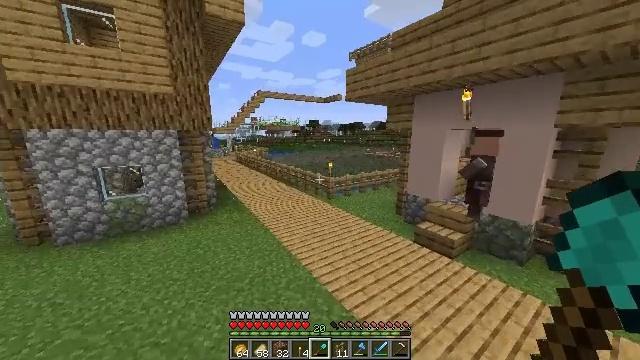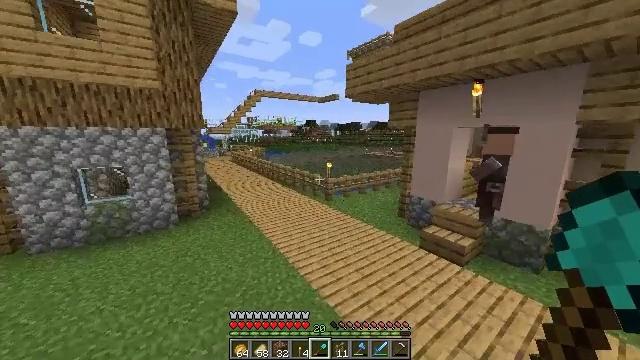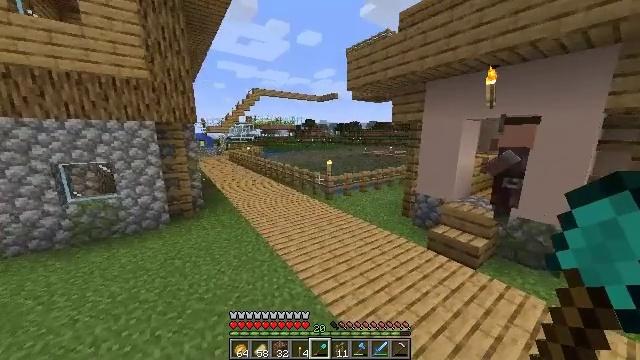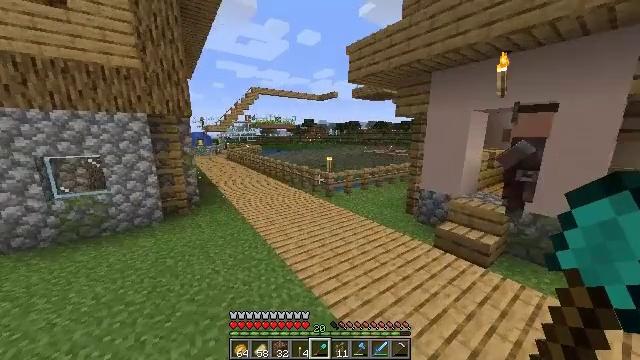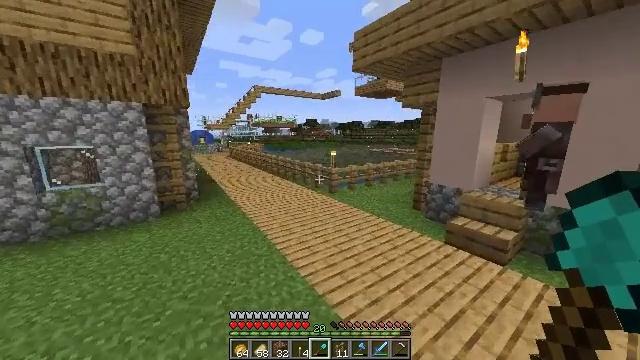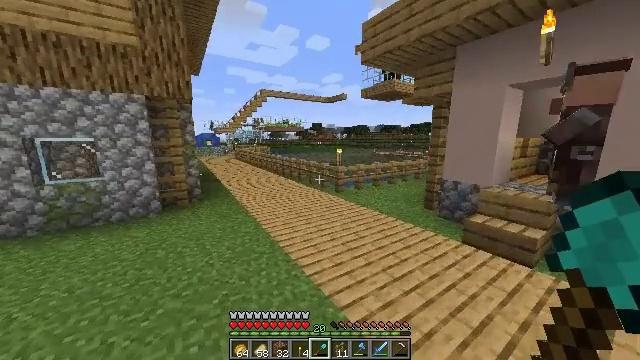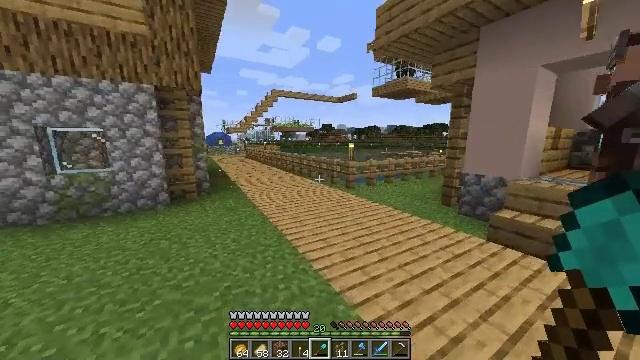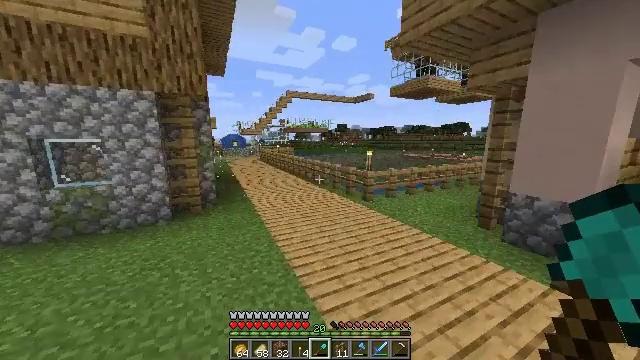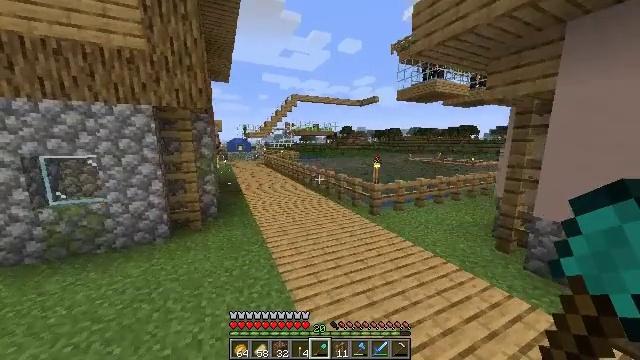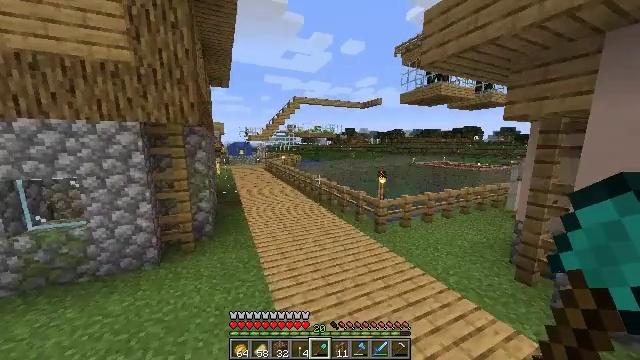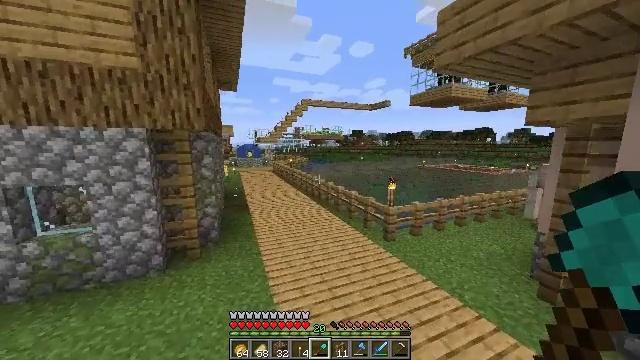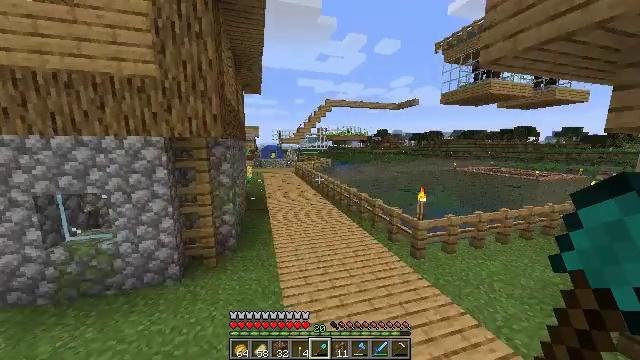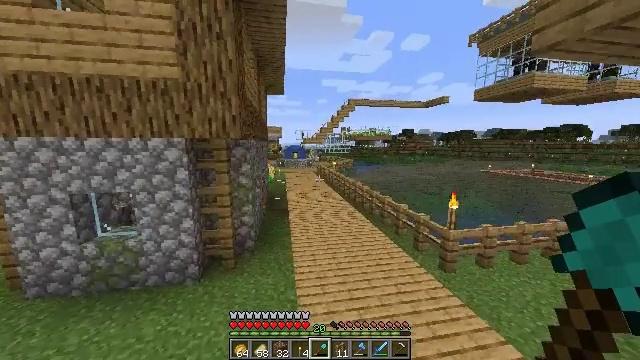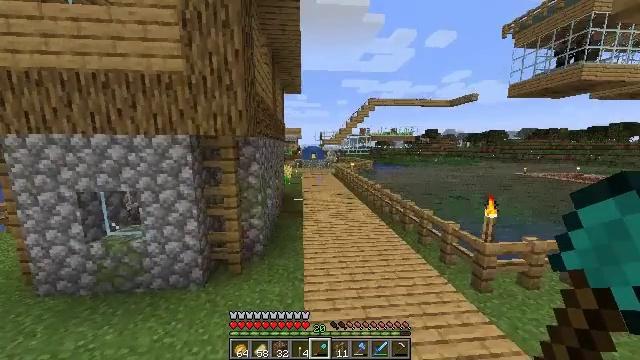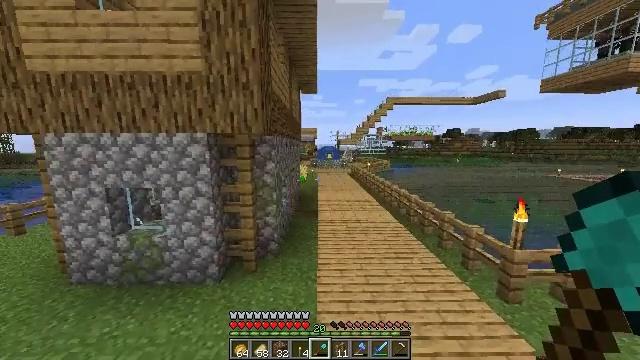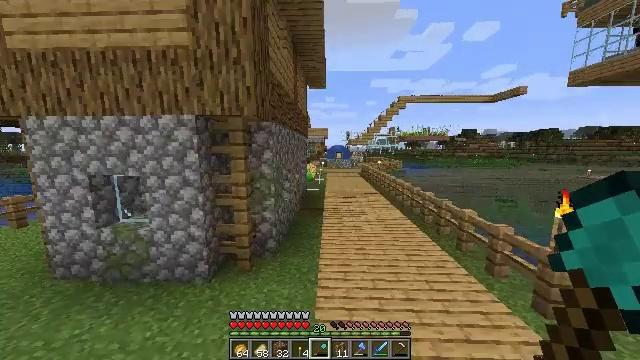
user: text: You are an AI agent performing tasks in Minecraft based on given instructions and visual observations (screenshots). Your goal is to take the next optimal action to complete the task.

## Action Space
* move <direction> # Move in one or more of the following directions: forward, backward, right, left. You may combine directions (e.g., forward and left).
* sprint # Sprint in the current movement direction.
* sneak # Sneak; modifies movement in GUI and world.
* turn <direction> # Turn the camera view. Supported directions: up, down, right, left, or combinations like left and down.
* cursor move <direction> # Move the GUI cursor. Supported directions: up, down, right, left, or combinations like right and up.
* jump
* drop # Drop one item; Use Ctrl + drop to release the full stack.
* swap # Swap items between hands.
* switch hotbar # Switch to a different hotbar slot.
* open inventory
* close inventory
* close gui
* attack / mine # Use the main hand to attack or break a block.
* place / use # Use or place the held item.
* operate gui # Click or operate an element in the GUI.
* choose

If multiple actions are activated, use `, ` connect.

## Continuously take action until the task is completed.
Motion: motion action
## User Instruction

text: Mine the torch on the wall.
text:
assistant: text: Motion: move forward, jump
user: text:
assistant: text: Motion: move forward, jump
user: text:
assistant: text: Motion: move forward, jump
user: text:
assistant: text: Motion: move forward, jump
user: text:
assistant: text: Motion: move forward, sprint, turn left and up, jump
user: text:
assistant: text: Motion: move forward, sprint, turn left, jump
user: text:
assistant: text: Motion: move forward, sprint, turn left, jump
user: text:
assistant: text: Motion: move forward, sprint, turn left, jump
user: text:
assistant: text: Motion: move forward, sprint, jump
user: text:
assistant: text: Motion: move forward, sprint, turn left, jump
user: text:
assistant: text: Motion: move forward, turn left, jump
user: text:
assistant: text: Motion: move forward, turn left, jump
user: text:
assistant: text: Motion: move forward, turn left, jump
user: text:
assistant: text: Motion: move forward, sprint, turn left, jump
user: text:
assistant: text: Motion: move forward, sprint, turn left, jump
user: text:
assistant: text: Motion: move forward, sprint, turn left, jump
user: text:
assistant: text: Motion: move forward, sprint, jump
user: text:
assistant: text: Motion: move forward, sprint, jump
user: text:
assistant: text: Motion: move forward, jump
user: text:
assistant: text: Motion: move forward, turn right, jump
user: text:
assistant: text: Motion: move forward, turn right, jump
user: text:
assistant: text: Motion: move forward, turn right, jump
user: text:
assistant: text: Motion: move forward, turn right, jump
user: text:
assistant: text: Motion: move forward, turn right, jump
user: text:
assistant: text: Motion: move forward, jump
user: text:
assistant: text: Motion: move forward, sprint, jump
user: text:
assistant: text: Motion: move forward, sprint, jump
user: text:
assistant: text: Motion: move forward, sprint, jump
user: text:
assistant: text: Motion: move forward, sprint, jump
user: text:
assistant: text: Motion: move forward, sprint, jump